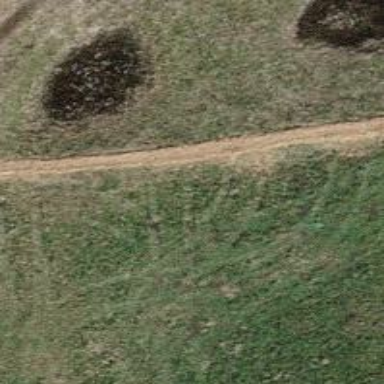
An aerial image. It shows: Path with woodchips surface.